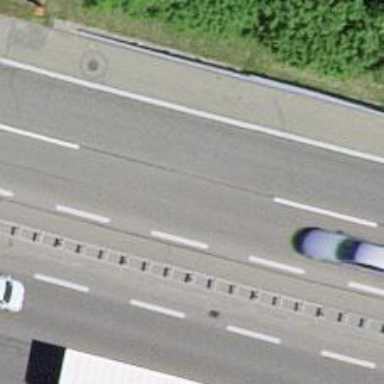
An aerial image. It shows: Asphalt motorway.